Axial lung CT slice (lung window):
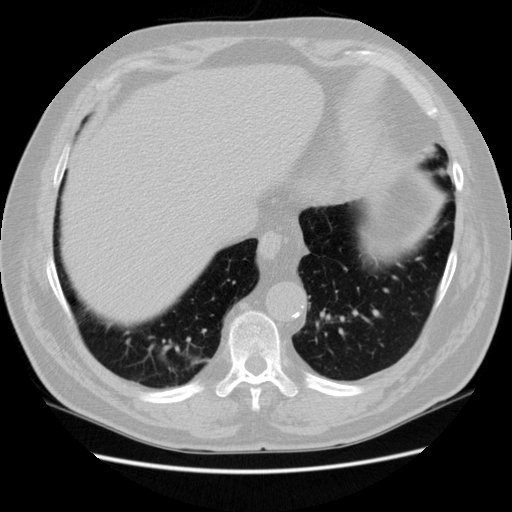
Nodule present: no